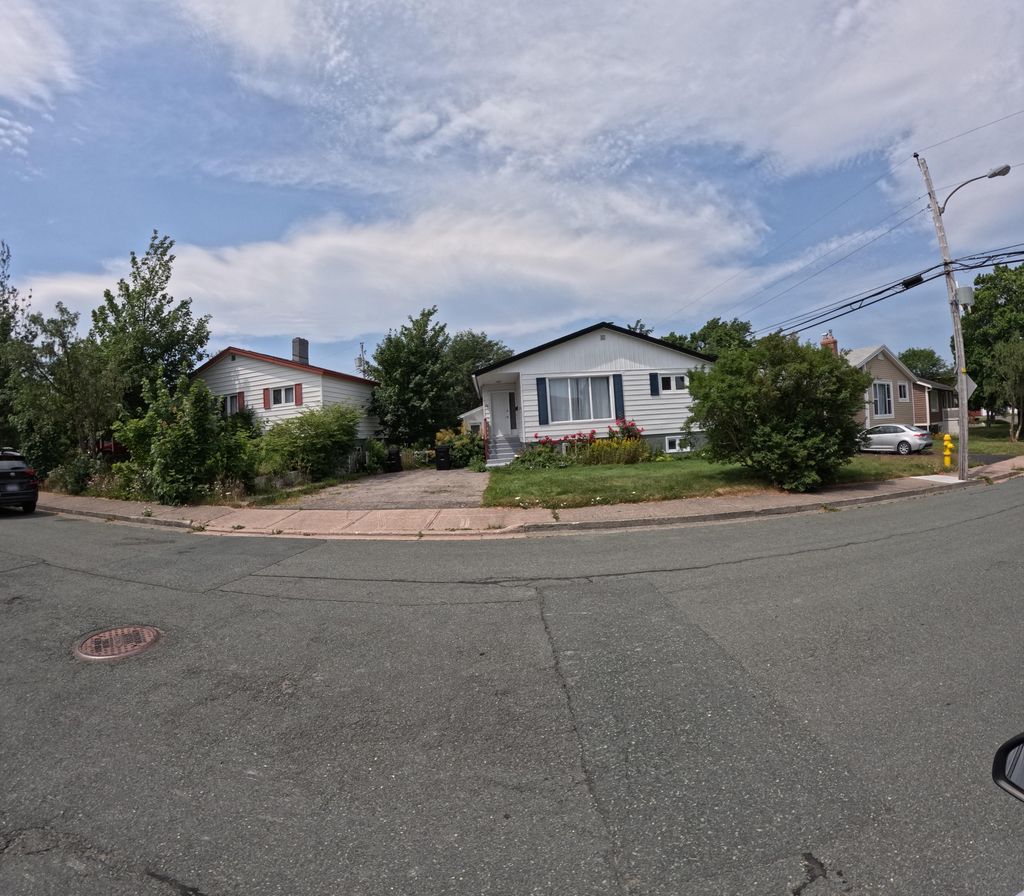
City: st_johns